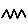
Label: zigzag